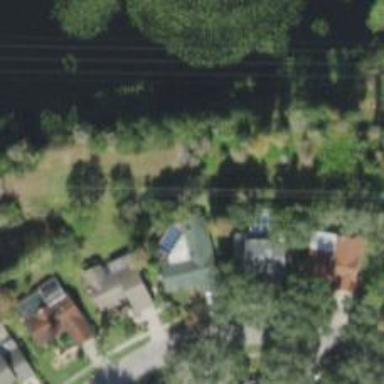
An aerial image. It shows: Power pole.